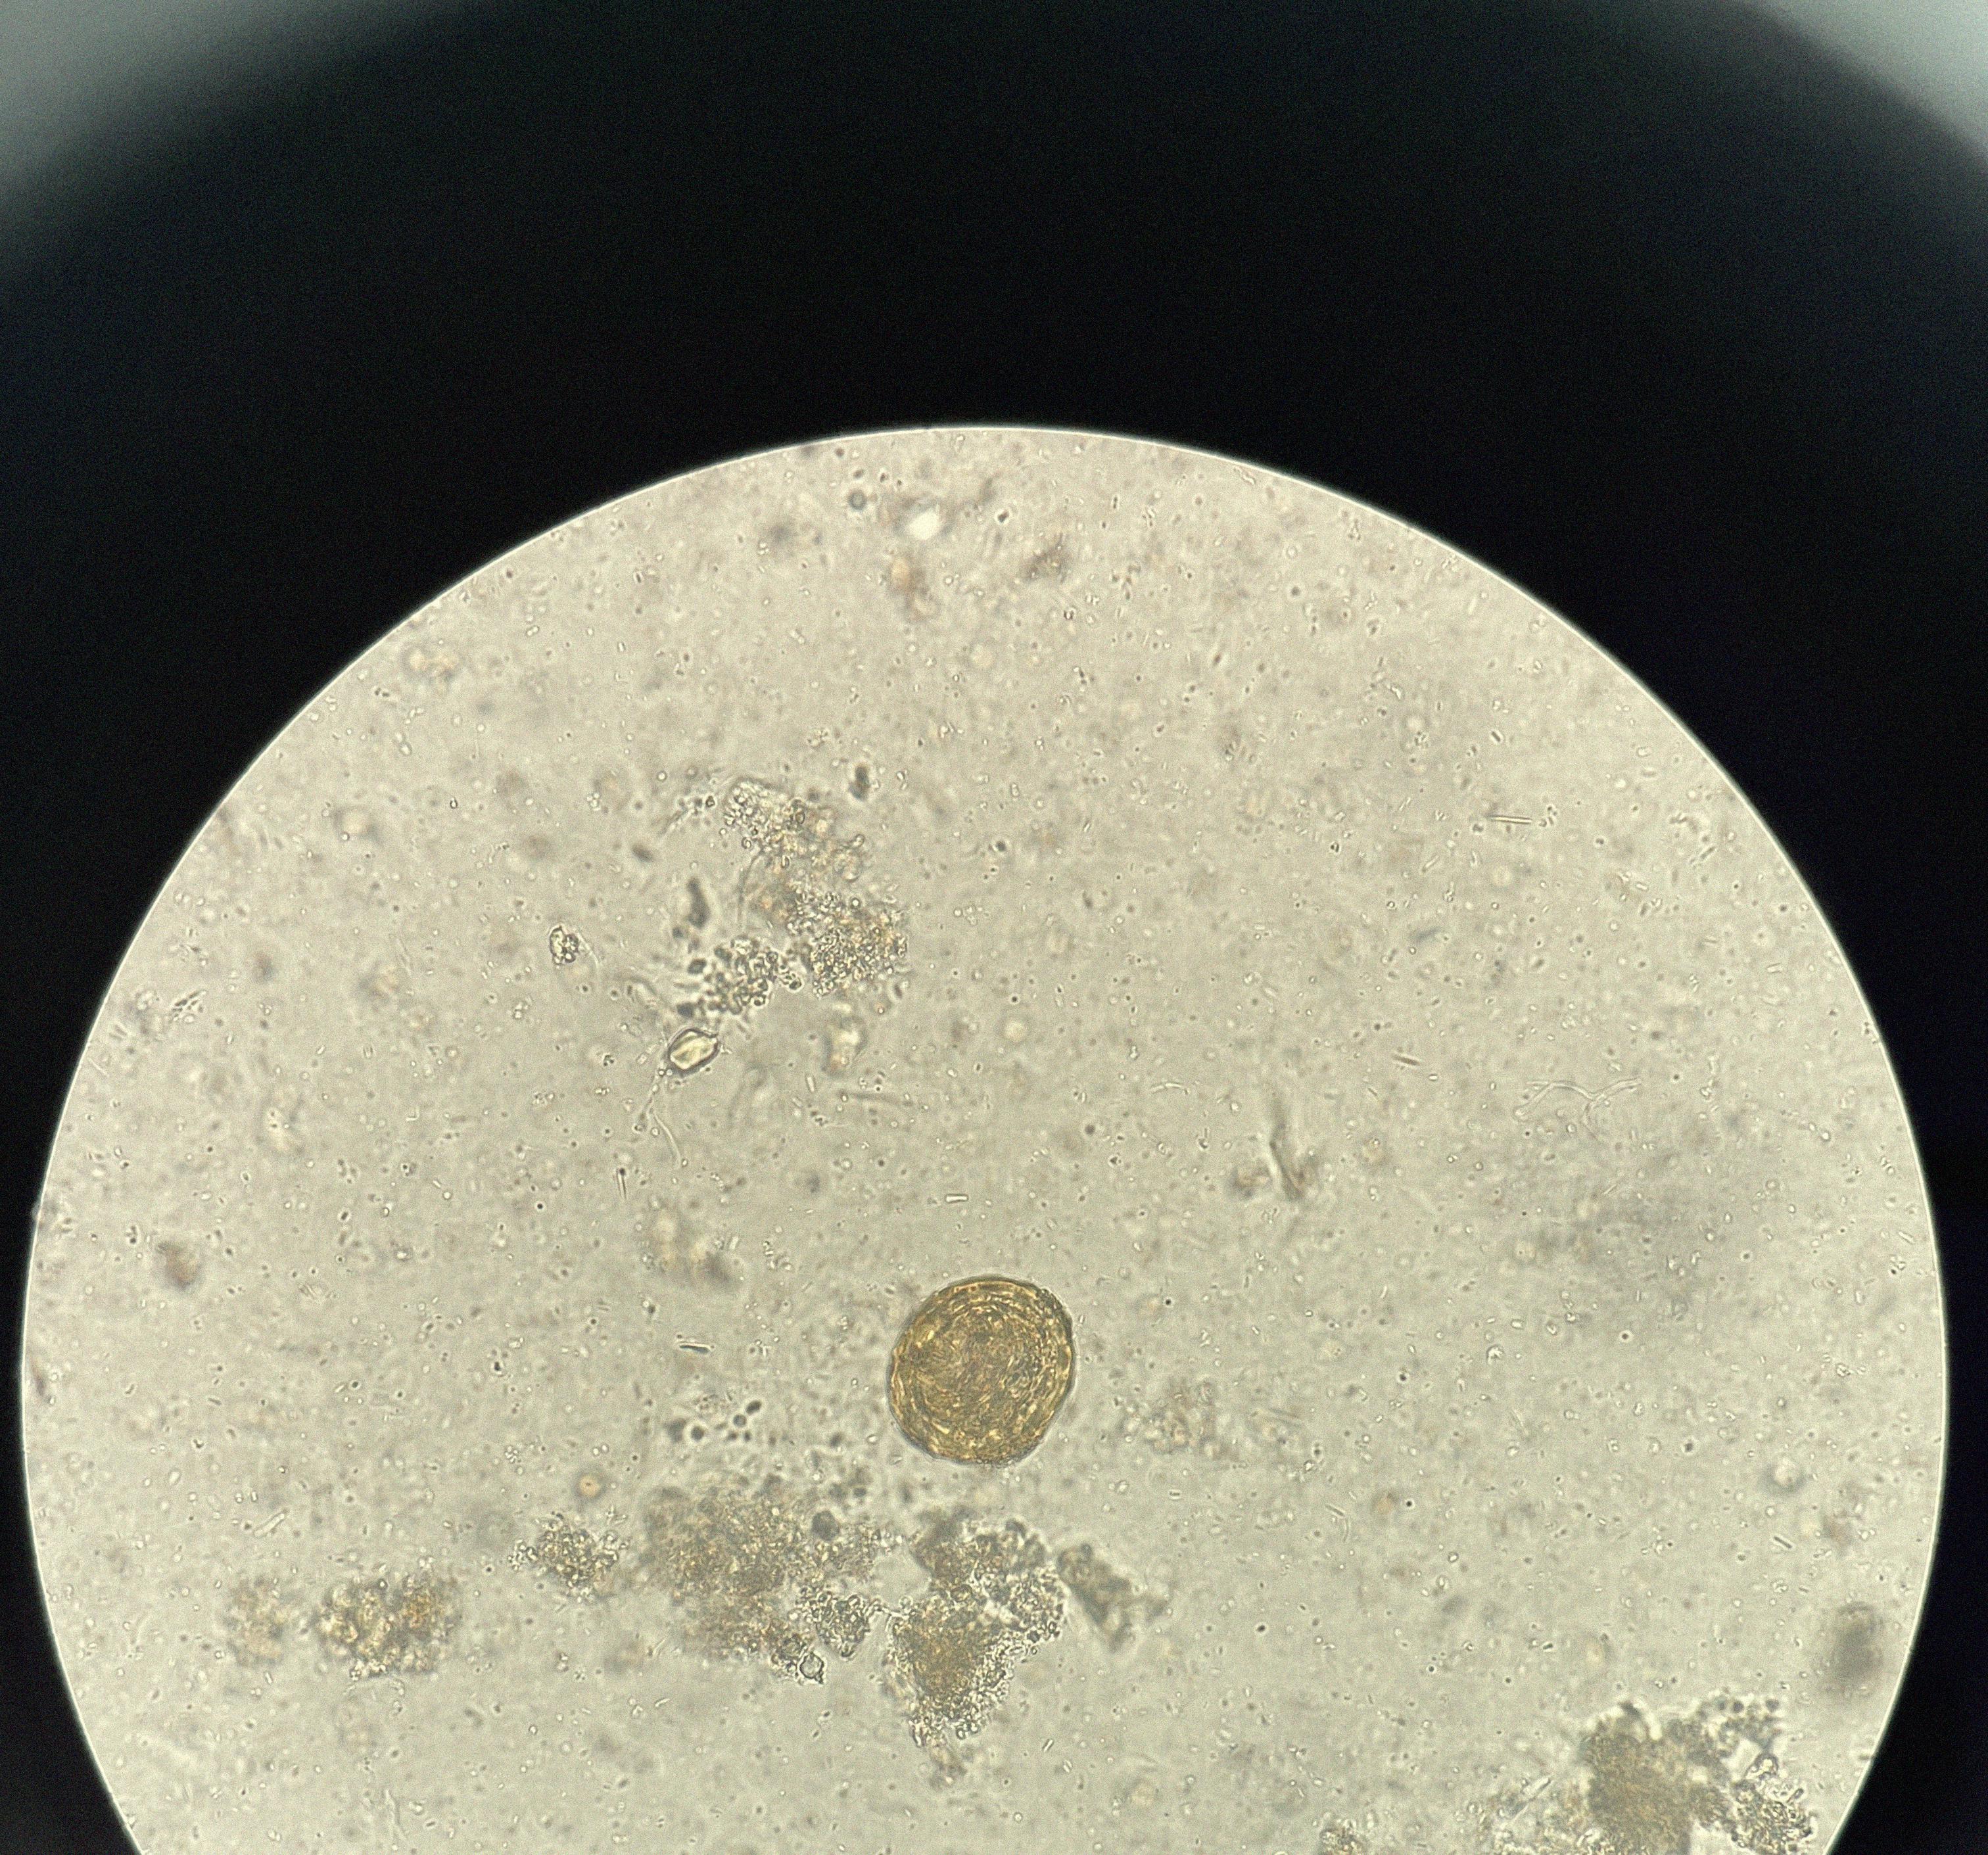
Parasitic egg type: Ascaris lumbricoides